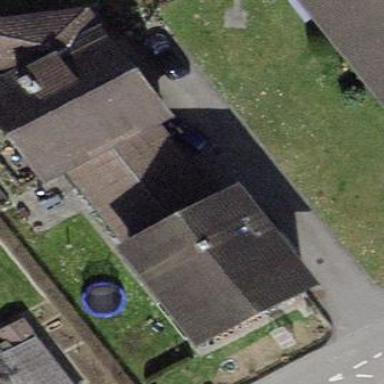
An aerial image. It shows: Garage building.